Question: I'm building a webpage with a bunch of images that are all coming from Rackspace Cloudfiles on their Limelight CDN. Occasionally the page will finish loading, including the images, and Chrome/Webkit will fail to render some images at all.
Chrome doesn't render a "broken image" in their place, and if I check the Resources tab in the Inspector, they are listed and the data is all loaded up. The non-rendered images show the same info as the properly rendered ones.
This usually occurs when I go forward a page and then go back (via history). It persists if I reload the page, unless I do a hard refresh (|R in Chrome), then they all show up like normal again.
I'm not loading the images in JavaScript or anything strange like that, nor do I have any CSS that hides the images. This only happens in Chrome, and it doesn't happen in Incognito mode from what I can tell.
Any ideas what's causing this? If it's a bug, how do I go about reporting it to the Chrome team?
### Update
I checked the headers in the Network tab of the Inspector and it turns out that for the images that are rendered, Chrome is only showing it's header metadata, like this:

And for the images that render properly, the metadata is shown along with the full request and response headers with a '304 Not Modified' status.
---
### This is still happening. On multiple computers, on several websites. There's a thread about this happening over the Google support forums as well.
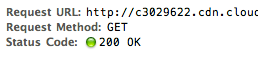
Answer: This was a Chrome bug that has since been resolved. It is the bug linked to by thatmarvin.